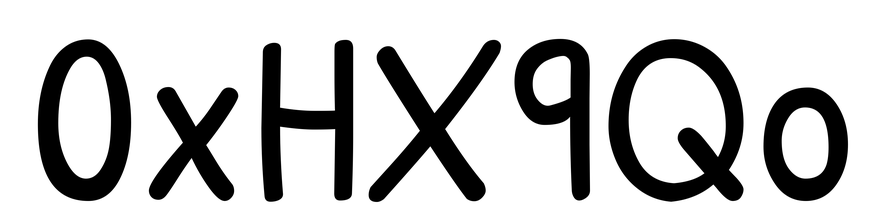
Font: PatrickHand-Regular